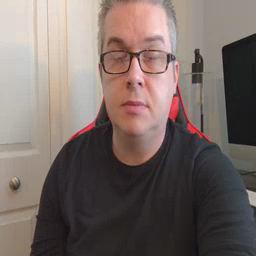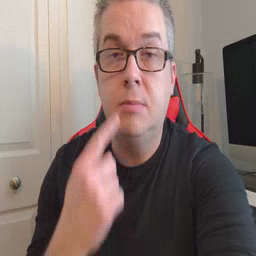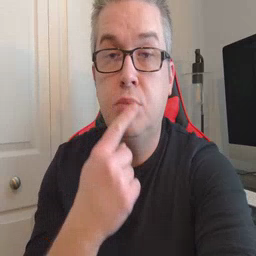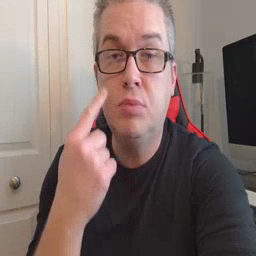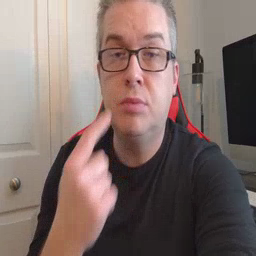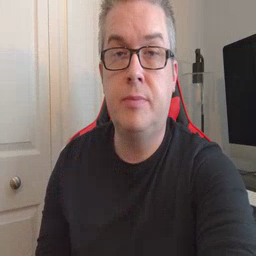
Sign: lips